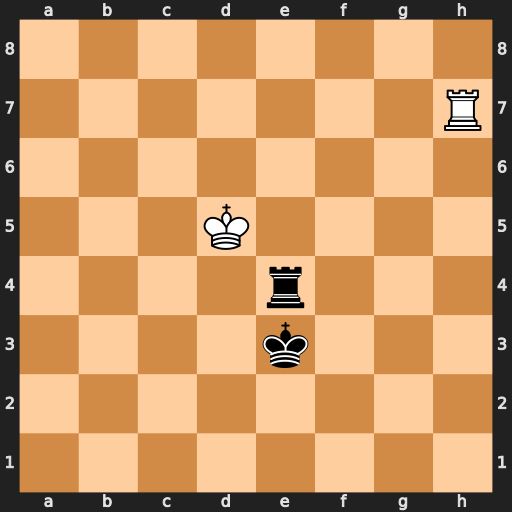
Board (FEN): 8/7R/8/3K4/4r3/4k3/8/8
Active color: w
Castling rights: -
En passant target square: -
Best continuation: Rh3+ Kf4 Rh4+ Kg5 Rxe4